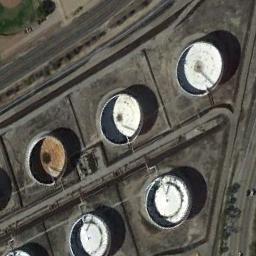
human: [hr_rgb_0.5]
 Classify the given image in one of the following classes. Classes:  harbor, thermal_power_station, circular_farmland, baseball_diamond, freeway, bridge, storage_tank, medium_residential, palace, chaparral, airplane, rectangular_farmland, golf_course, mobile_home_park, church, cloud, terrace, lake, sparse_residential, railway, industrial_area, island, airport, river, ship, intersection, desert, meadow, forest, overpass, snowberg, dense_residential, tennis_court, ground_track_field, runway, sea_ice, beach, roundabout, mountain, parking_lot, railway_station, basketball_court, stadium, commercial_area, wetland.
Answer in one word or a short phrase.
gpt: storage_tank